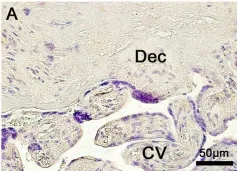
Detection of viral antigens. Tissue sections were probed by immunohistochemistry for the E Representative images of control placentae (A,E,I) showing the absence of reactivity for the antigens and genome of ZIKV.
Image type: pathology (immunostaining)